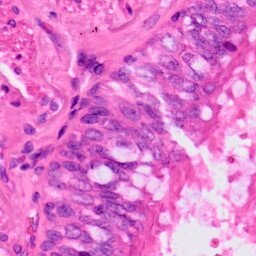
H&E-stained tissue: Lung